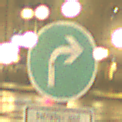
Verkehrszeichen: VorgeschriebeneFahrtrichtungRechts
Zusatzzeichen unten: BesondereFahrzeugeUndTransportgueter9
Umgebung: Outdoor, Urban
Tageszeit: Night
Wetter: Overcast
Licht: Artificial
Jahreszeit: NotSpecified
Kontrast: MediumContrast